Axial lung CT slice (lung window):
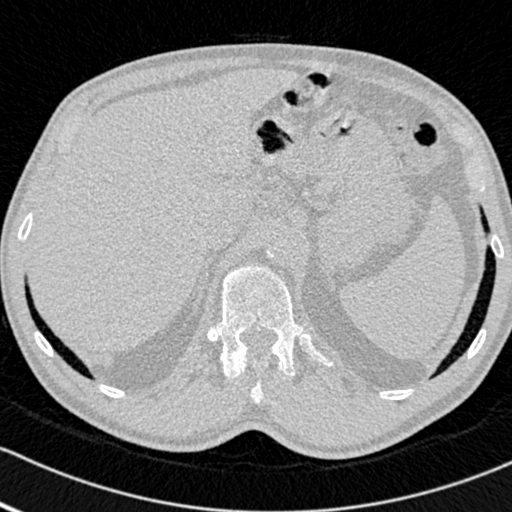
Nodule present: no